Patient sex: M
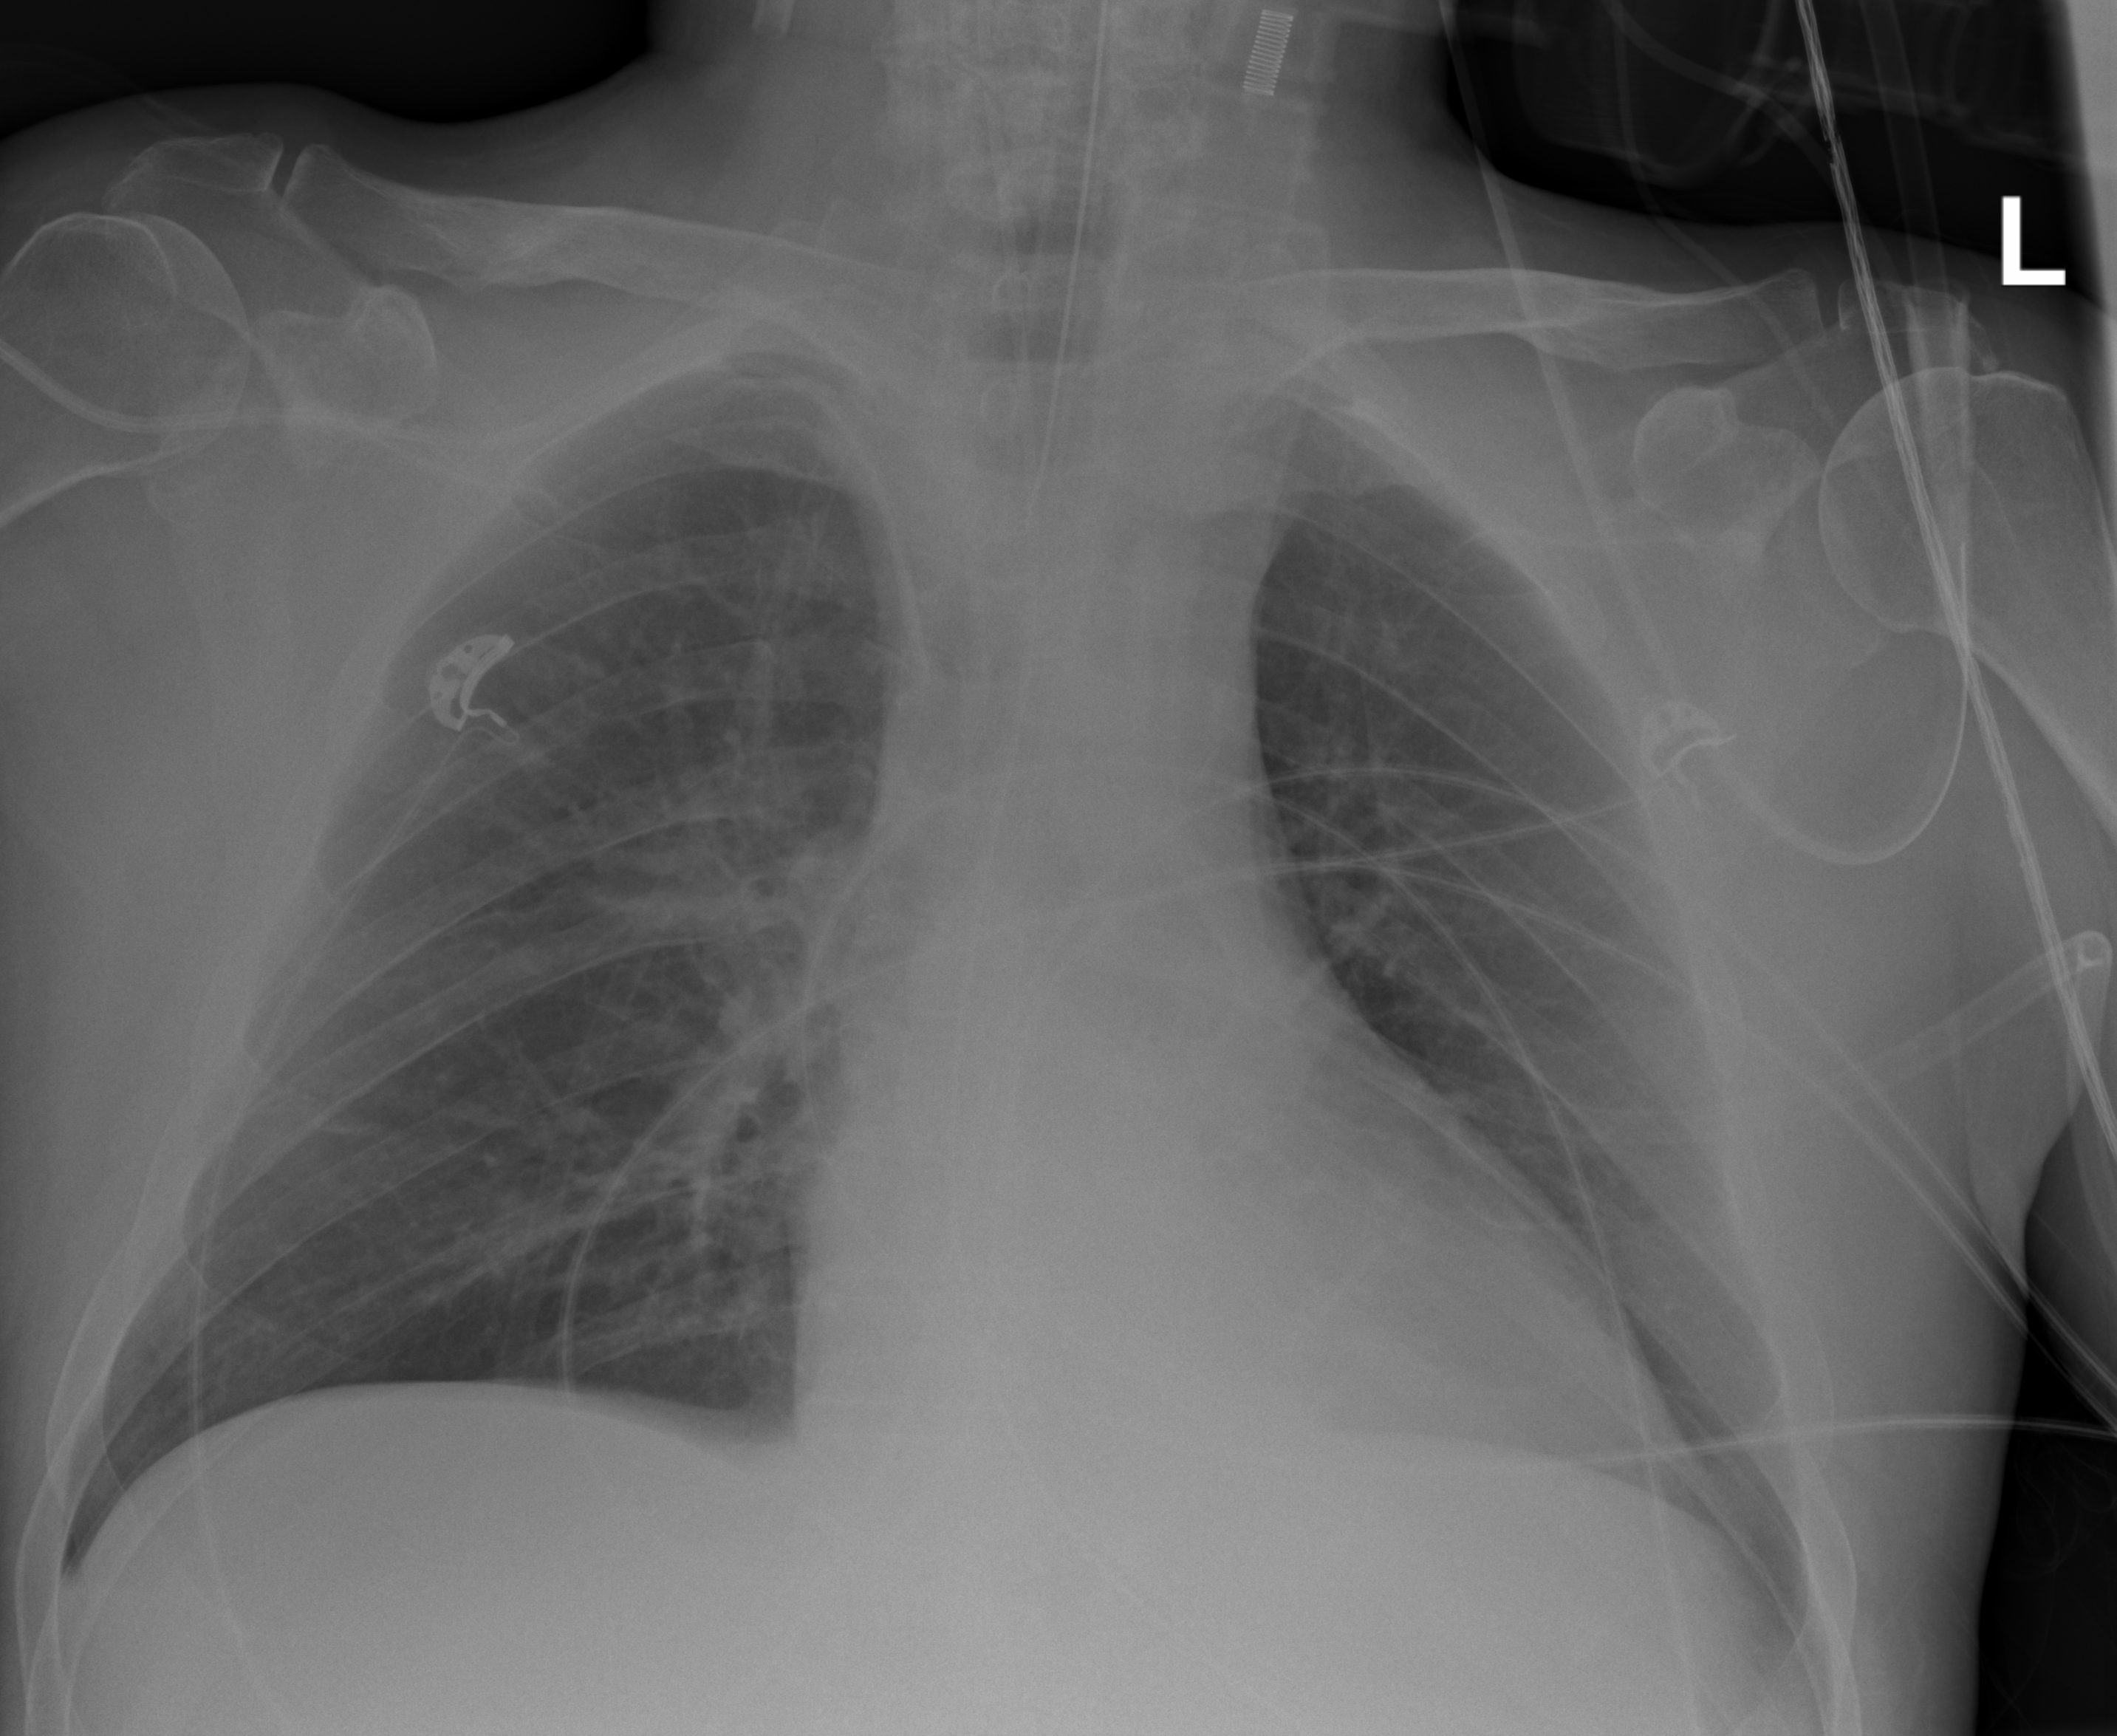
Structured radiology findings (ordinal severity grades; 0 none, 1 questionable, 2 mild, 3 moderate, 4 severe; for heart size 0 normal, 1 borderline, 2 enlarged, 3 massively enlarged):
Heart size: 2
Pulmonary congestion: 2
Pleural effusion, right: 0
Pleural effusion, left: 0
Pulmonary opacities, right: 0
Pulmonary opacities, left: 0
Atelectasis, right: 2
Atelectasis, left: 0